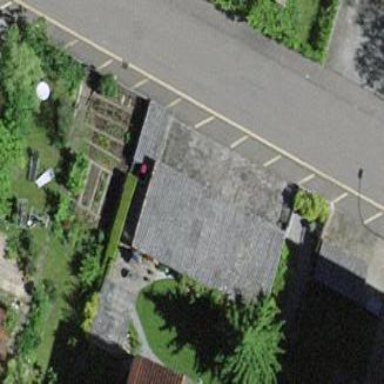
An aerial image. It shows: Garage building.